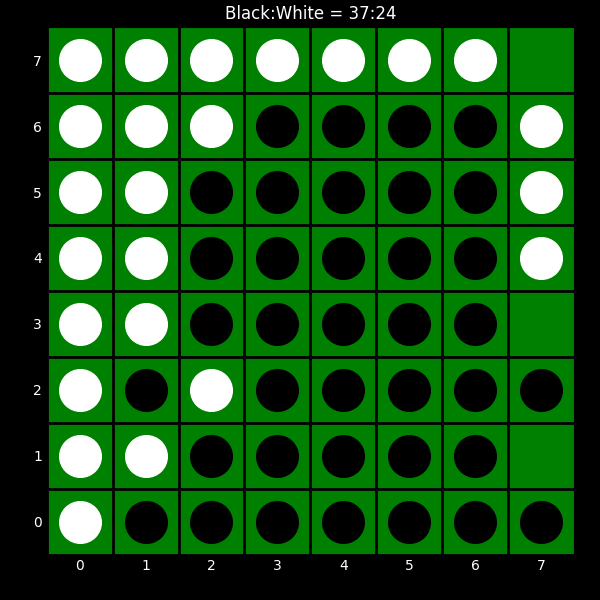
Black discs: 37
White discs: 24